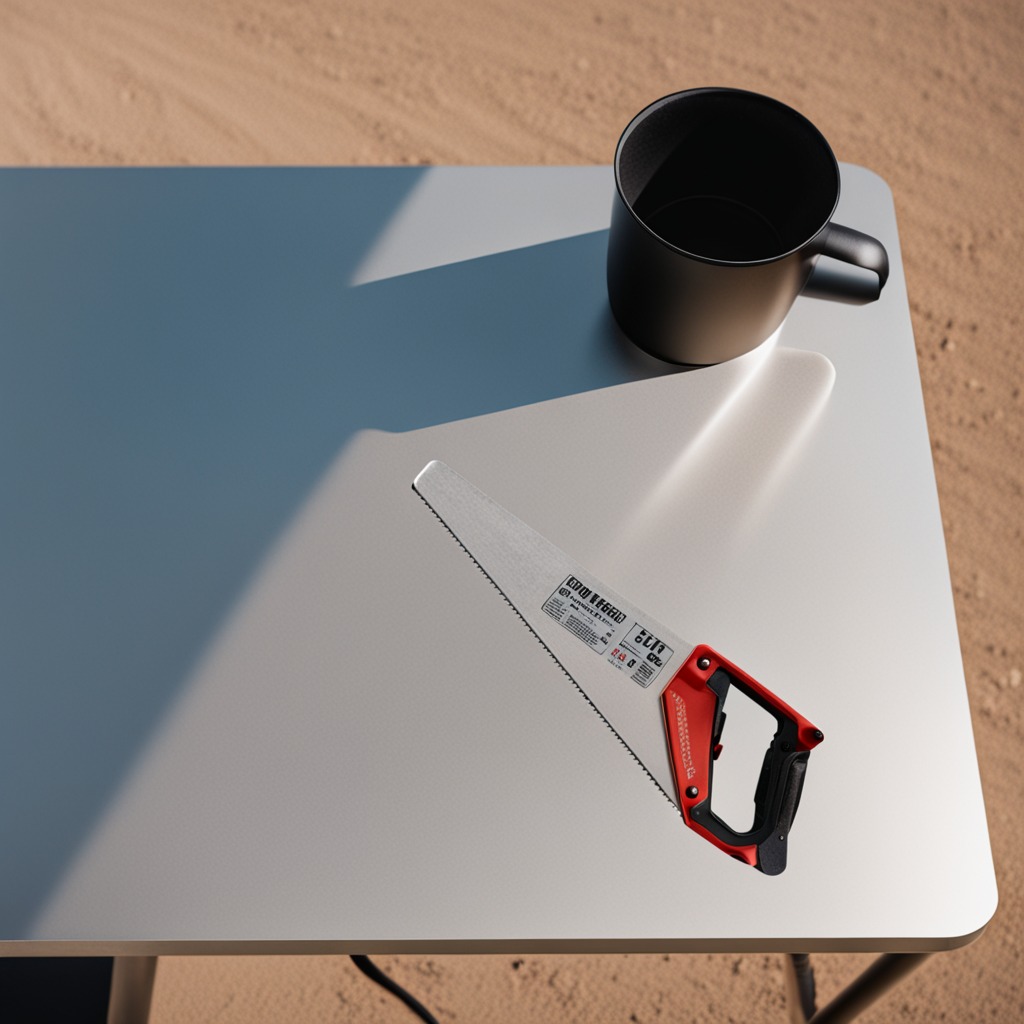
A metal saw is lying on the table.